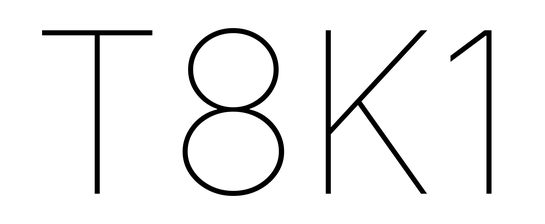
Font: Inter_Thin